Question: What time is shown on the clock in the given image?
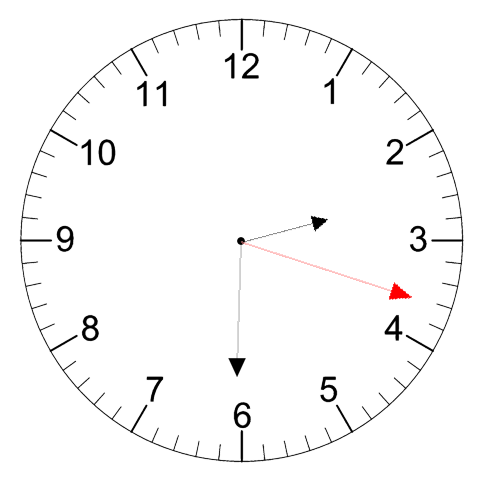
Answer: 02:30:18